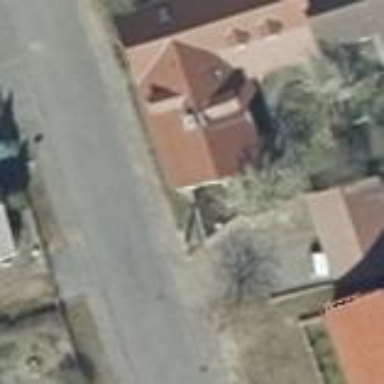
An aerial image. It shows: House with flat red roof. The building has multiple parts.